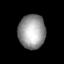
Tissue: skin
Cell type: Epithelial cells
Senescence score: 0.8247
Nuclear area (px): 896
Mean DAPI intensity: 153.131